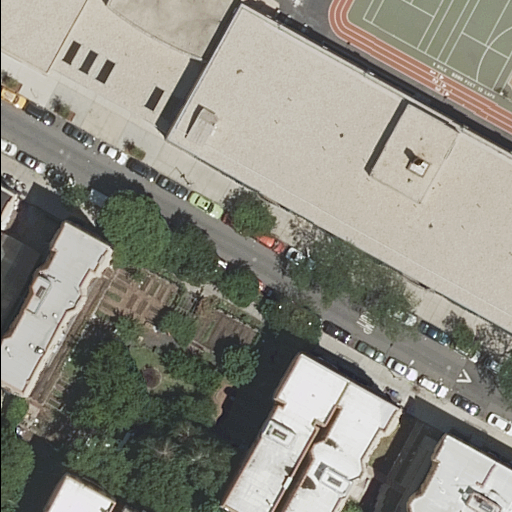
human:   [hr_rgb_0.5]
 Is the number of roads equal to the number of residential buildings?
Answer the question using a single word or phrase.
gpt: no

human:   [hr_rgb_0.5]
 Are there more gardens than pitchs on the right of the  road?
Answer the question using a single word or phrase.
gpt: yes

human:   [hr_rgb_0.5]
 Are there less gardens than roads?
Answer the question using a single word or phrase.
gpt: no

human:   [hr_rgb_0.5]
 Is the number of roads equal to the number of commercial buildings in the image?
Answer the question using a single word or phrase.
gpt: no

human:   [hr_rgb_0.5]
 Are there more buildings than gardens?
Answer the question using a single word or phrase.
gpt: yes

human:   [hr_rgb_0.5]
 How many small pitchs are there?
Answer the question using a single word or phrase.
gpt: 0

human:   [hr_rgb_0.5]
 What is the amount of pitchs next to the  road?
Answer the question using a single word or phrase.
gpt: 1

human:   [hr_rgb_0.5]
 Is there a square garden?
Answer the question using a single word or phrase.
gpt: no

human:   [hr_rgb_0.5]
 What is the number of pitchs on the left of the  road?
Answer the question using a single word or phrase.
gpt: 0

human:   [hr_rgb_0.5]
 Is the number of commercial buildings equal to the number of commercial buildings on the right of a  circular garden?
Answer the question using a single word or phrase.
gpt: yes

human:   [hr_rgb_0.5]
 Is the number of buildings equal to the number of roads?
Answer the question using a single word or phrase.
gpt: no

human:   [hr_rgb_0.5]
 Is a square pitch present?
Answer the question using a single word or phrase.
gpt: no

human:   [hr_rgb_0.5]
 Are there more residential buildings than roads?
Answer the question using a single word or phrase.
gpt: yes

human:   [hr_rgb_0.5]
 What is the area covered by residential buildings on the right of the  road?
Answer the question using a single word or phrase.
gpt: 412m2

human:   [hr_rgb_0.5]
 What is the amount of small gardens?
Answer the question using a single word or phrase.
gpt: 0

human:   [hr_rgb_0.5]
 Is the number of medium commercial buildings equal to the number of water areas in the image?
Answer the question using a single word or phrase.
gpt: yes

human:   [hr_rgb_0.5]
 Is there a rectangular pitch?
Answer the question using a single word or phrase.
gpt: yes

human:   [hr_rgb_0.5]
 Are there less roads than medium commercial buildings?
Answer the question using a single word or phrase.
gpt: no

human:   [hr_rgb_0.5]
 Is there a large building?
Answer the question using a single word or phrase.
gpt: yes

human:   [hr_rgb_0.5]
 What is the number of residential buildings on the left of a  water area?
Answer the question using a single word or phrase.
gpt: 0

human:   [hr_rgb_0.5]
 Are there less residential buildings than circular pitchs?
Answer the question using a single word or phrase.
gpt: no

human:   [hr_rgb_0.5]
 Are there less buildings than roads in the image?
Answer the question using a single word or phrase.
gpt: no

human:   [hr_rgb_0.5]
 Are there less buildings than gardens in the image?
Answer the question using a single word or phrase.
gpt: no

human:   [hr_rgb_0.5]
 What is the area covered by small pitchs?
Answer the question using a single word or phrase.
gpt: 0m2

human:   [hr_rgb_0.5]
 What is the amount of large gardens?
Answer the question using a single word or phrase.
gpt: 1

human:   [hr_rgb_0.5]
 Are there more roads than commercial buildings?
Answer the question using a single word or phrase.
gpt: yes

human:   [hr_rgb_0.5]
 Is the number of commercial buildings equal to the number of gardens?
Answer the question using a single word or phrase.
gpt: no

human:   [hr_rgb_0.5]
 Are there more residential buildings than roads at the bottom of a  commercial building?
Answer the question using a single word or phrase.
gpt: yes

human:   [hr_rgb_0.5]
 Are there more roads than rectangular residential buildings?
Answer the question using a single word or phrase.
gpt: no

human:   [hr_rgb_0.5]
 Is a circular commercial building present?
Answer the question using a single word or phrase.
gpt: no

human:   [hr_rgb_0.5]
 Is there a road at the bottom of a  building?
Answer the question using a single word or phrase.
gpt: no

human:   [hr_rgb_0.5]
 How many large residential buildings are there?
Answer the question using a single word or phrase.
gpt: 0

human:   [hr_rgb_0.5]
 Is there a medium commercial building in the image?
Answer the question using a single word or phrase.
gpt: no

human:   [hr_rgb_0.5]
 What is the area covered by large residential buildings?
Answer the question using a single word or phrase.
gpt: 0m2

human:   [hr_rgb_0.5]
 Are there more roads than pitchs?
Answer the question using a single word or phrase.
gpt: no

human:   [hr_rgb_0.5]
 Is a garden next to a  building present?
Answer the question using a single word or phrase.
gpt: yes